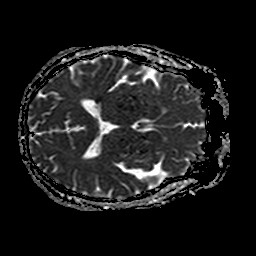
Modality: ADC
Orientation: axial
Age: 72
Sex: female
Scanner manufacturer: philips
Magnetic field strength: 1.5 T
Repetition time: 3.781 s
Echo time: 0.09255 s